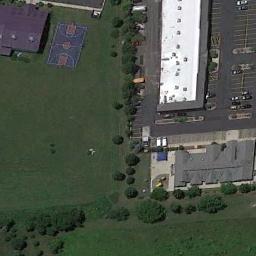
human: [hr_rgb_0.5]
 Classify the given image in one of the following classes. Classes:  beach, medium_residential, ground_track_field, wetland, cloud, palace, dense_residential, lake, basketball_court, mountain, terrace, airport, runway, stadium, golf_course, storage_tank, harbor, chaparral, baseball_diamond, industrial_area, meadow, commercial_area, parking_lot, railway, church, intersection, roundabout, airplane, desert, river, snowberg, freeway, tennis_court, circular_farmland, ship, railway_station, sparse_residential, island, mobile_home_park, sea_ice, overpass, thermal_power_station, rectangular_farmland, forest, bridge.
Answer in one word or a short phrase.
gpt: basketball_court